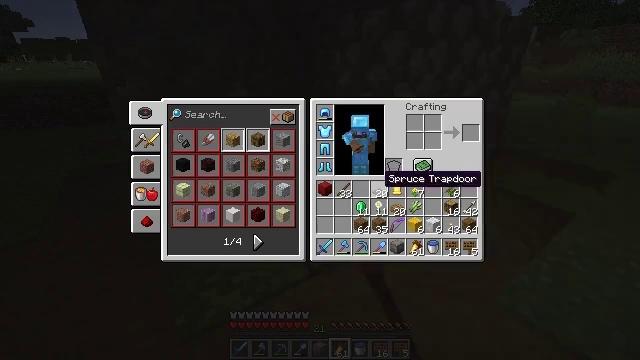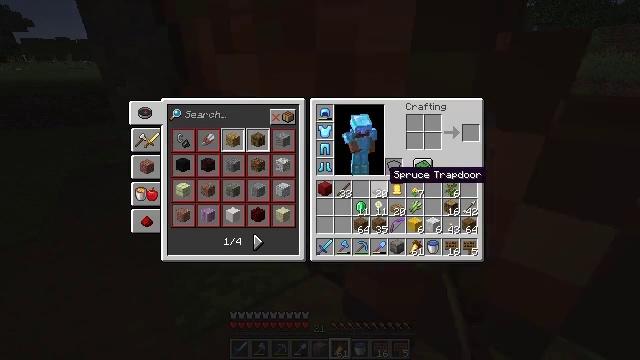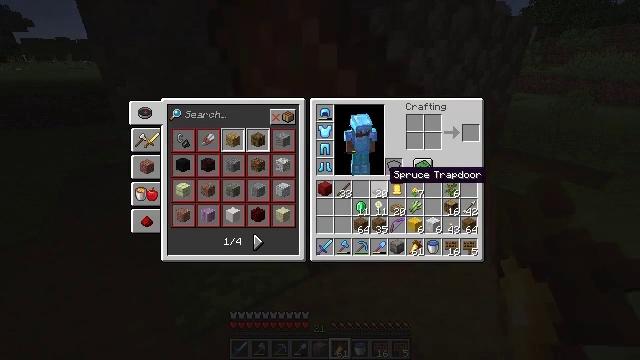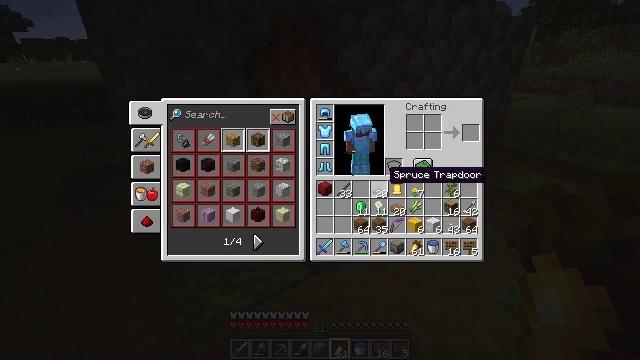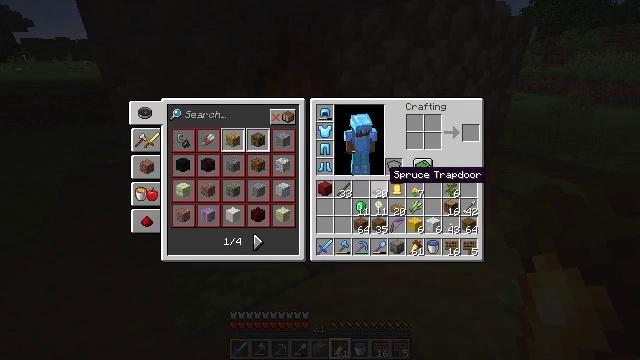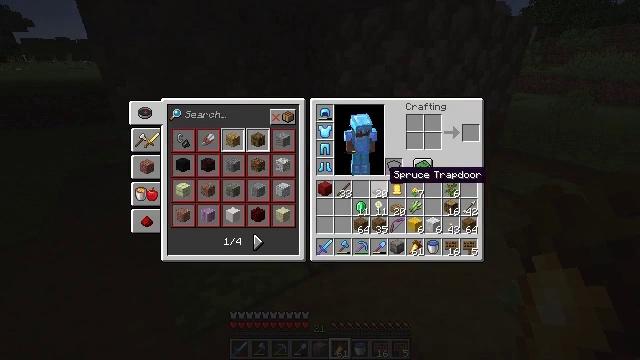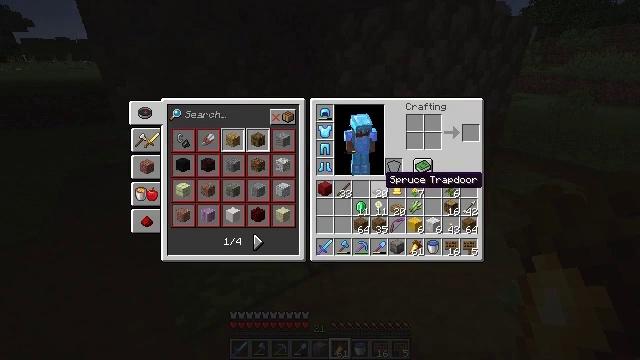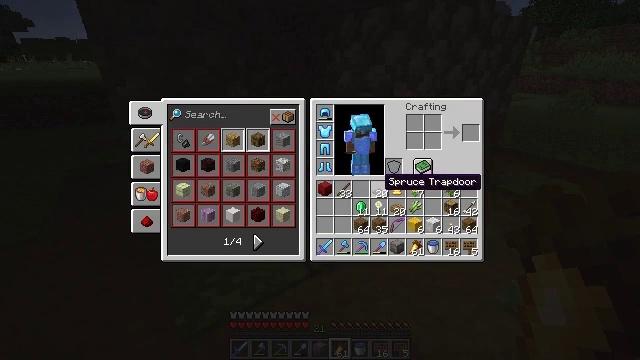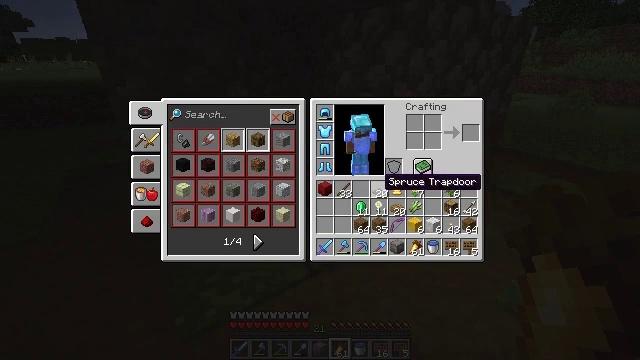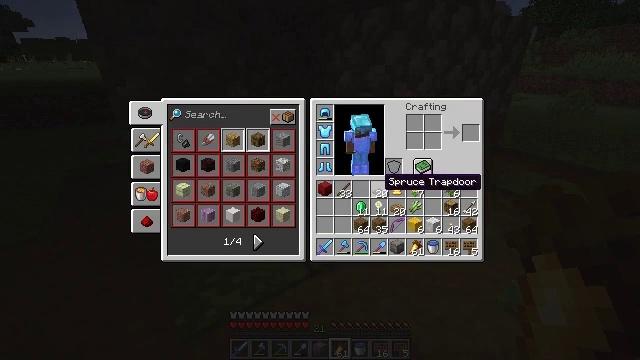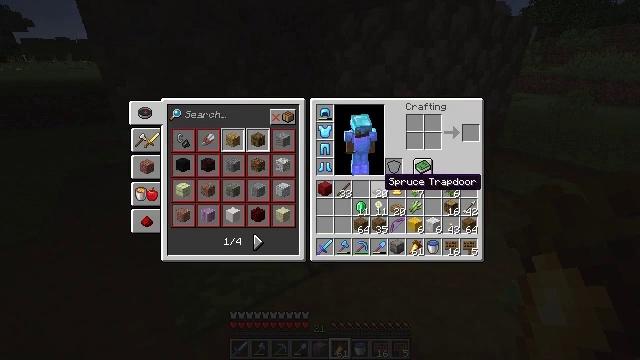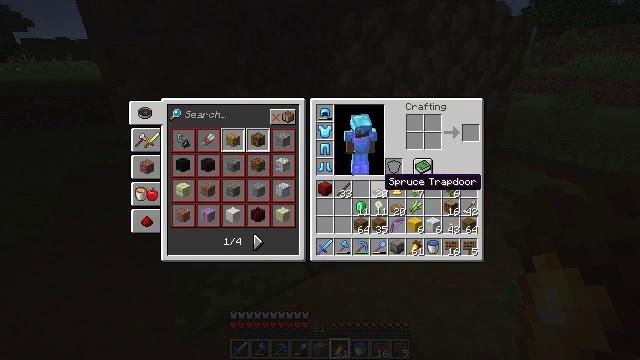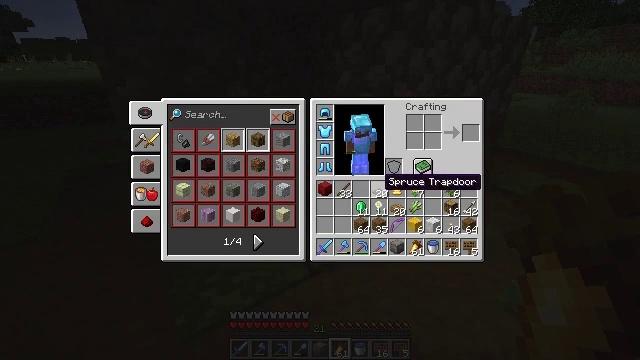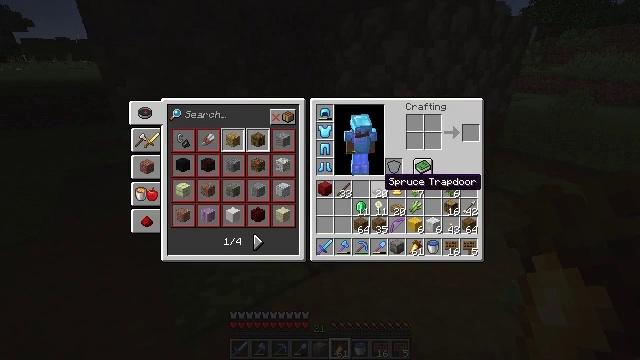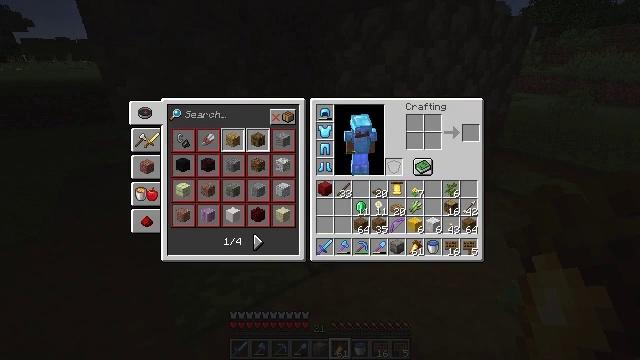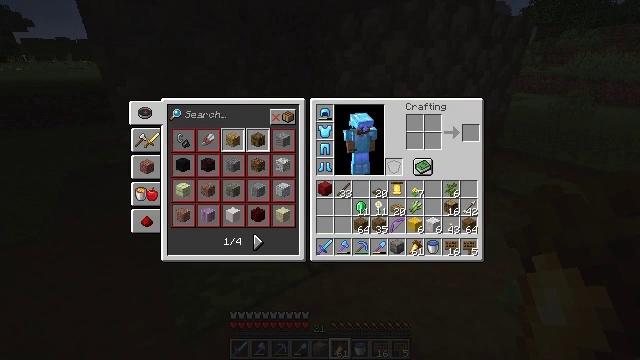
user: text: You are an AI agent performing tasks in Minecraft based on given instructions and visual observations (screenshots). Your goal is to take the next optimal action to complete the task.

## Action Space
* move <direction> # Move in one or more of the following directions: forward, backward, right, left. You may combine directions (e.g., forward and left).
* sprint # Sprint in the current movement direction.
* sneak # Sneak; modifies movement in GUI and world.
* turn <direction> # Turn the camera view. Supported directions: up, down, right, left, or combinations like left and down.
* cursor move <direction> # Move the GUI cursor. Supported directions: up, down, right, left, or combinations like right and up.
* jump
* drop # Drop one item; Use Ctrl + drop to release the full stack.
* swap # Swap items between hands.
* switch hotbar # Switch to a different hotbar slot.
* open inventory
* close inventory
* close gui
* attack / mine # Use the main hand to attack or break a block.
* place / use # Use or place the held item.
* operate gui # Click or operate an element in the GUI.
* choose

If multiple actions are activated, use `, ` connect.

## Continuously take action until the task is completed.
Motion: motion action
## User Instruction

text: Remove a bell from the inventory.
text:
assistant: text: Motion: sprint, open gui
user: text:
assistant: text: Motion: sprint
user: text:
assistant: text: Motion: sprint
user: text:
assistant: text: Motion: sprint
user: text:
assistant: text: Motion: sprint
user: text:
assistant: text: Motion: sprint
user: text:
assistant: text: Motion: sprint
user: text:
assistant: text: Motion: sprint
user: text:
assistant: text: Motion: sprint
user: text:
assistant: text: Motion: sprint
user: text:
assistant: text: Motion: sprint
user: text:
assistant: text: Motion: sprint
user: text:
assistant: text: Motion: sprint
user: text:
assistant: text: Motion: sprint, cursor move right and up
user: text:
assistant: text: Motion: sprint
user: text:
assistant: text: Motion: sprint
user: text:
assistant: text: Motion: sprint
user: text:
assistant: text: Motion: sprint
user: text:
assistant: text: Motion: sprint, cursor move down
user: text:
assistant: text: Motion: sprint
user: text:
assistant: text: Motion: sprint
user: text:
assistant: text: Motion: sprint
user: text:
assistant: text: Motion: sprint
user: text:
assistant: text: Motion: sprint
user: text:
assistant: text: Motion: sprint, cursor move down
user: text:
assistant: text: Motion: sprint
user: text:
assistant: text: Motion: sprint
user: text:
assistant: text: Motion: sprint
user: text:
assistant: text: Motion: sprint
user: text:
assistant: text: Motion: sprint